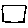
Label: square